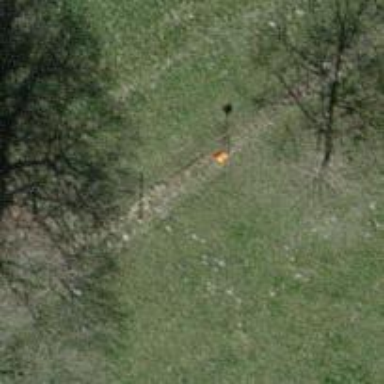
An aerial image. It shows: Pole with roof-covered pipeline marker.